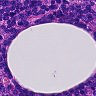
Metastatic tissue present: no